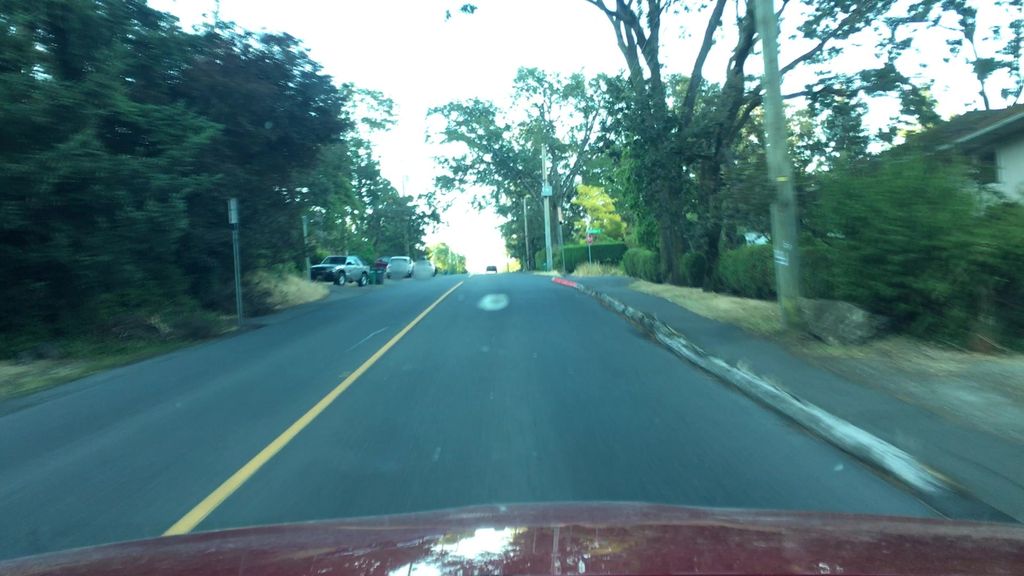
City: victoria